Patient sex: M
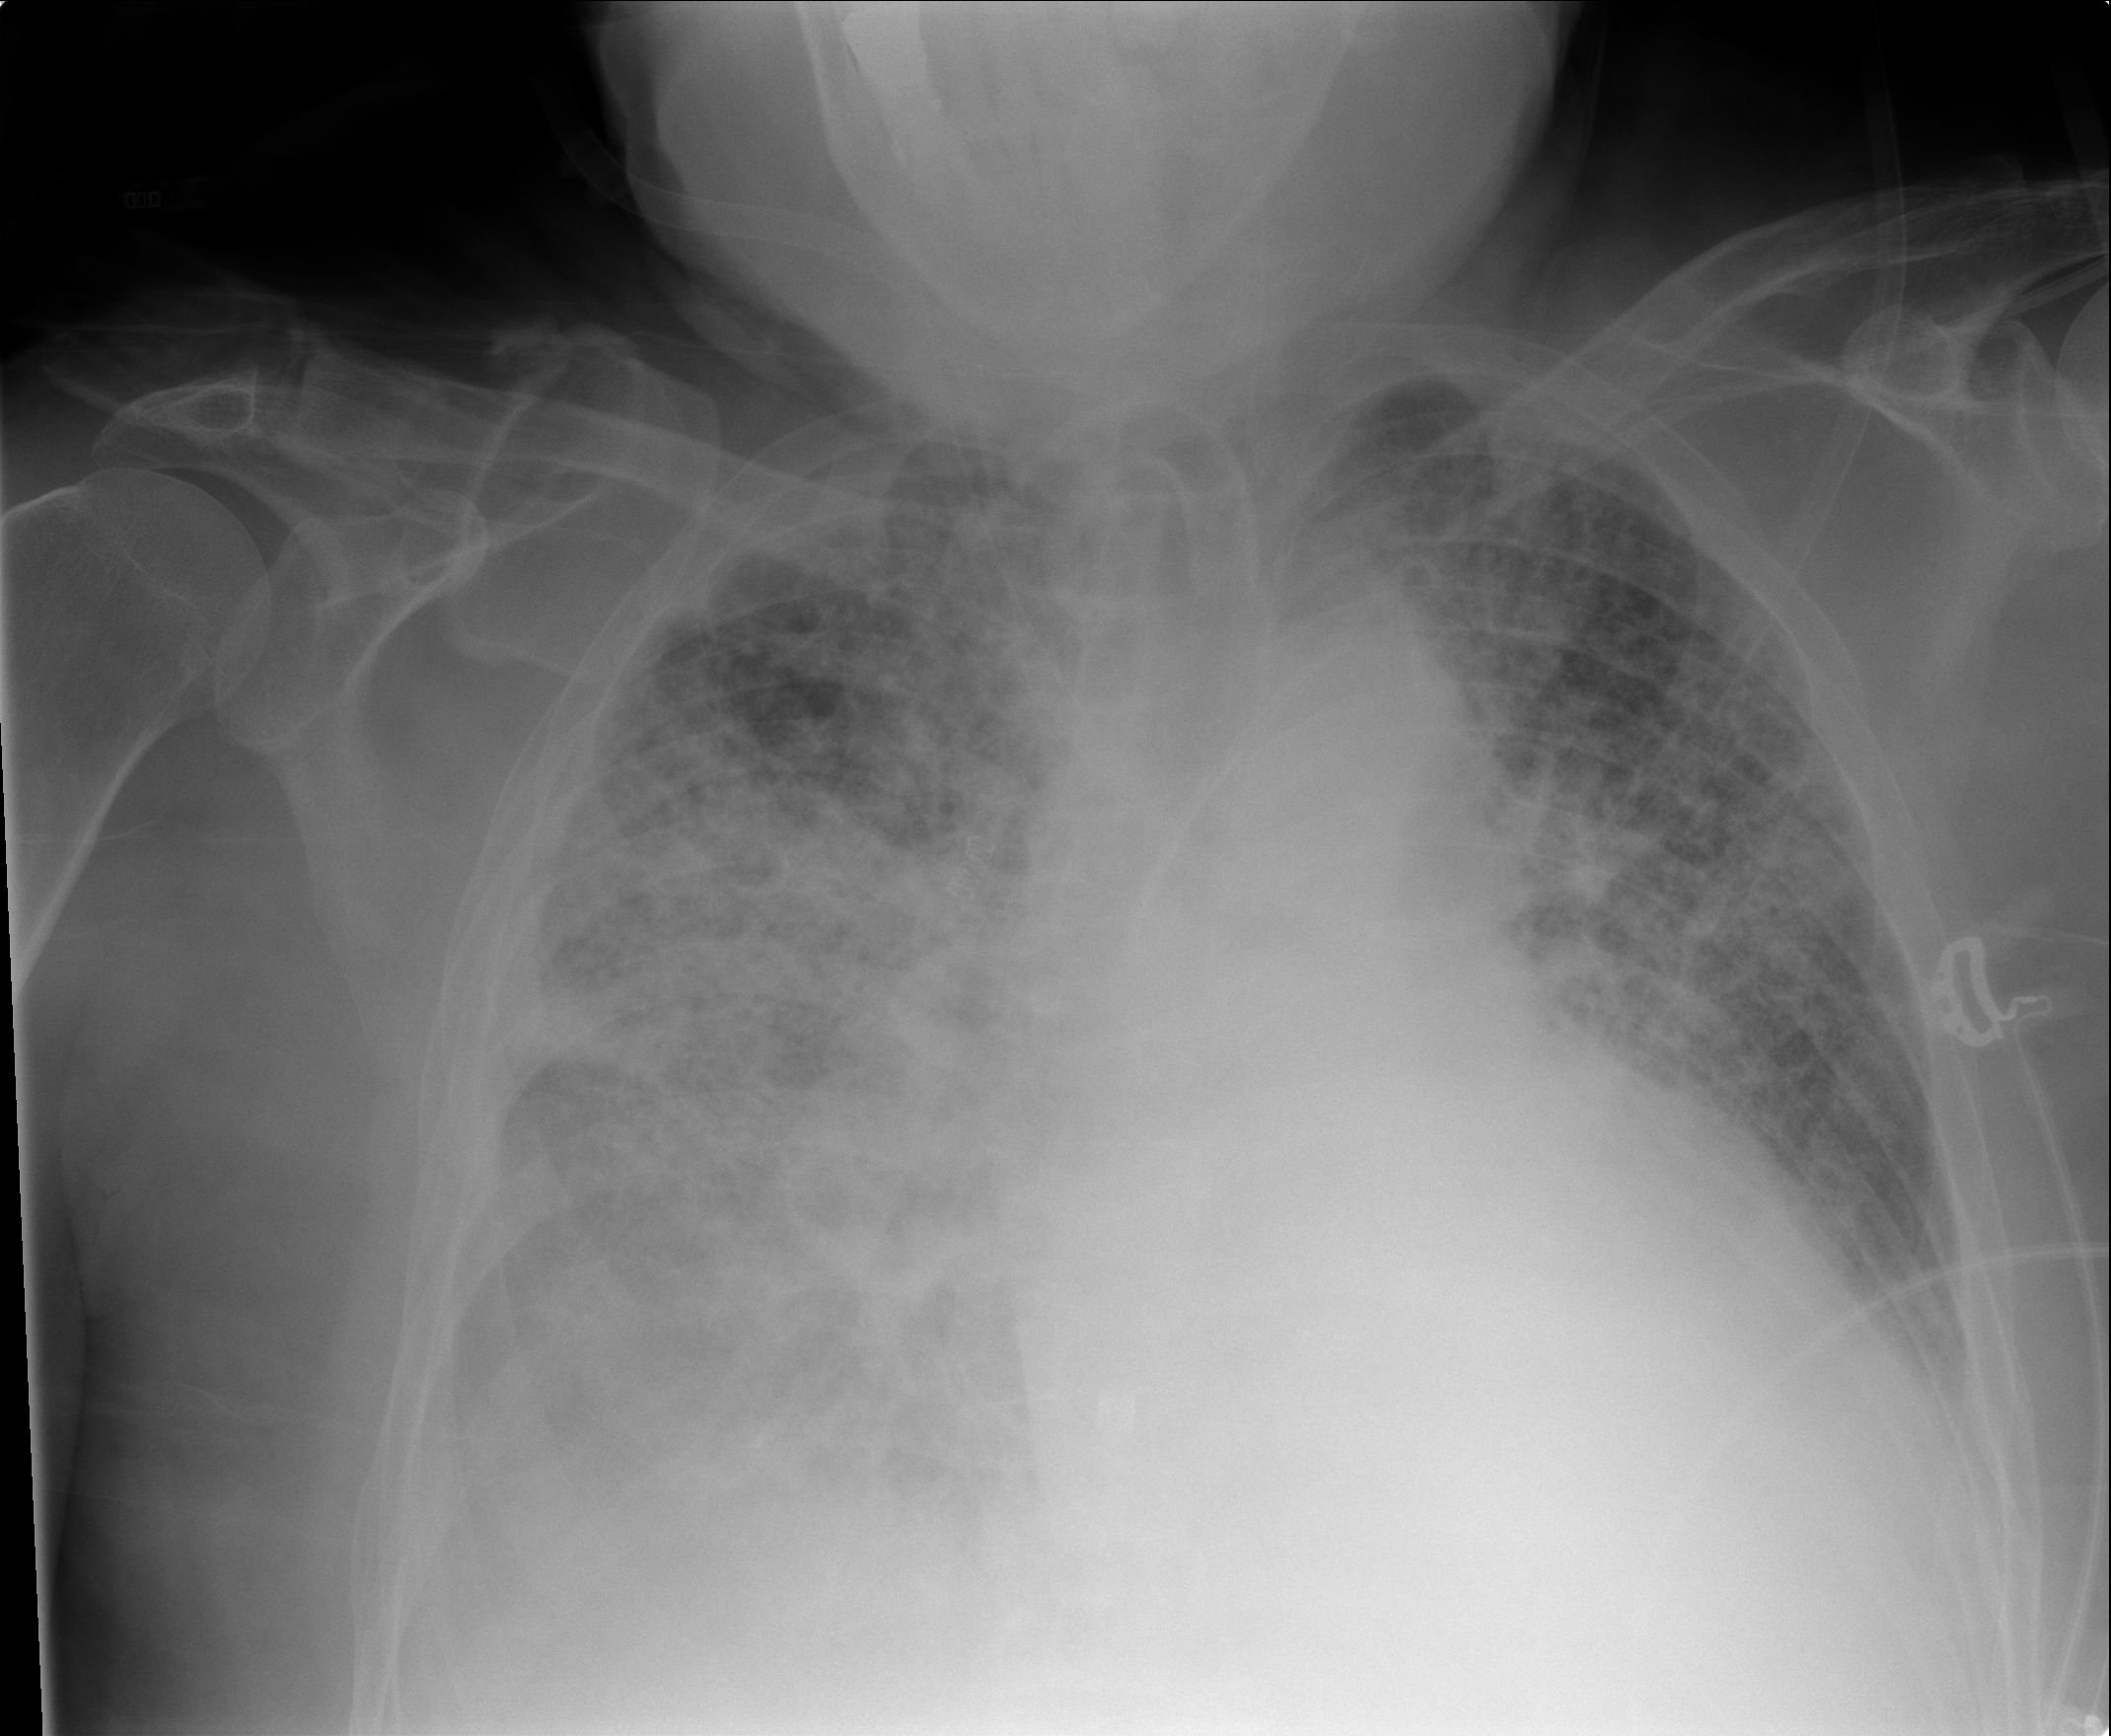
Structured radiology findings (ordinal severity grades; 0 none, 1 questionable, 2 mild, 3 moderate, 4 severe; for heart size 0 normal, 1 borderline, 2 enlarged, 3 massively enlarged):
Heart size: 2
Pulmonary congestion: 0
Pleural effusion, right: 3
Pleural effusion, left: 2
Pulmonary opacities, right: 4
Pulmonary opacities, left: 3
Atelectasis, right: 3
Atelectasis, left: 3